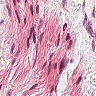
Metastatic tissue present: no